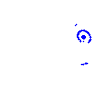
Particle: pion